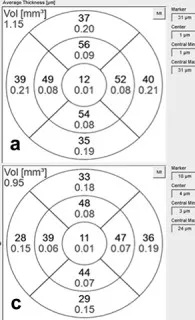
Optical coherence tomography macular ganglion cell analysis:. Right eye at presentation.
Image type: chart (chart)